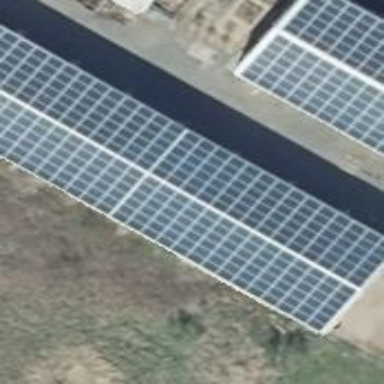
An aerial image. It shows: Solar-powered generator using photovoltaic technology. This small installation generates electricity through solar photovoltaic panels.